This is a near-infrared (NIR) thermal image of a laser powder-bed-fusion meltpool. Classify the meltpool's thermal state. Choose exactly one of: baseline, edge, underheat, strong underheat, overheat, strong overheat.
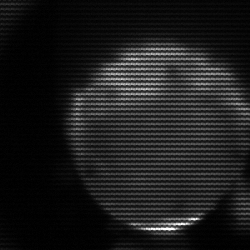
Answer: edge